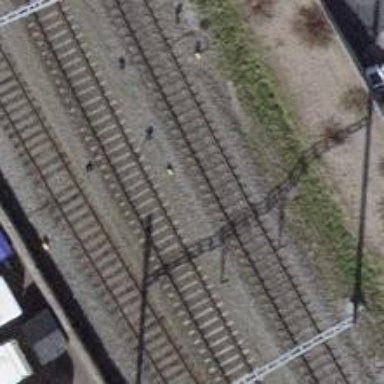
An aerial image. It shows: Single-track railway with electrified contact lines.